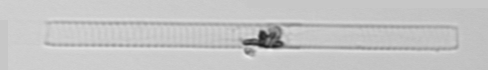
Label: Dactyliosolen_blavyanus